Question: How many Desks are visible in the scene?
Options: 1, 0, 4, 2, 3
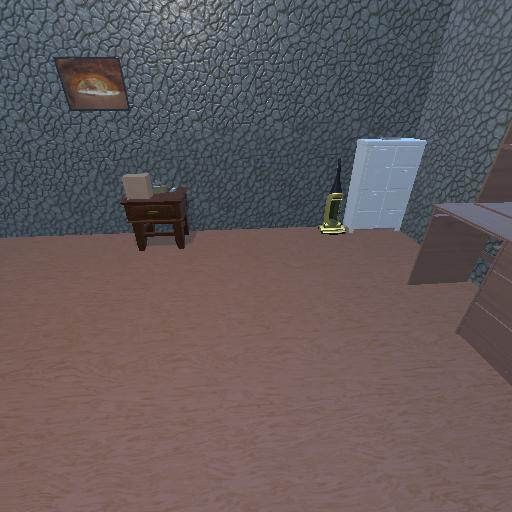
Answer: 1